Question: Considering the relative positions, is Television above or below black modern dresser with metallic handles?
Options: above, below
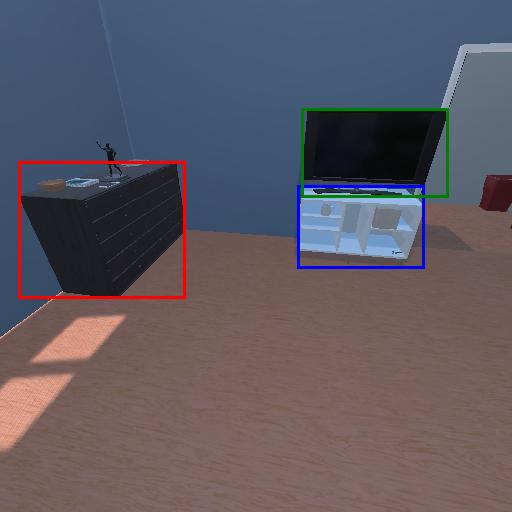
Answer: above